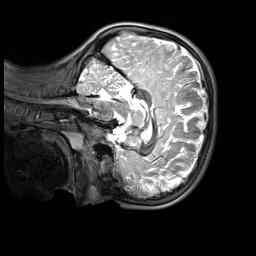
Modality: T2w
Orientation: sagittal
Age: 9
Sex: male
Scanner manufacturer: siemens
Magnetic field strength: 3 T
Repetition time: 3.2 s
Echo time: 0.408 s